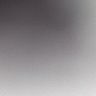
Metastatic tissue present: no